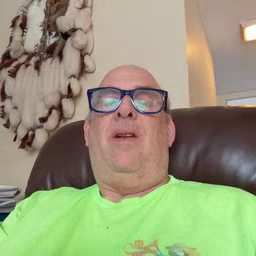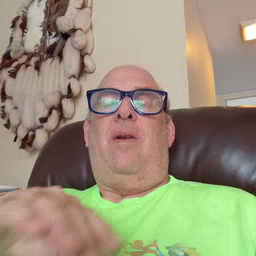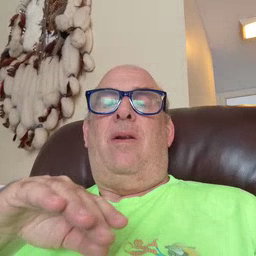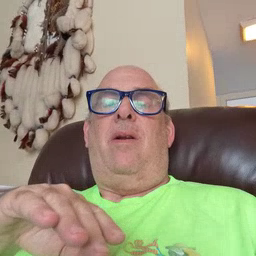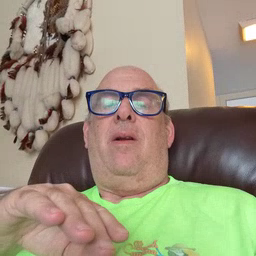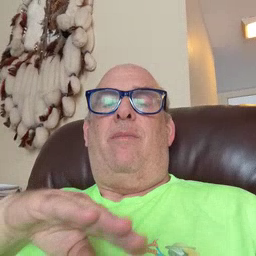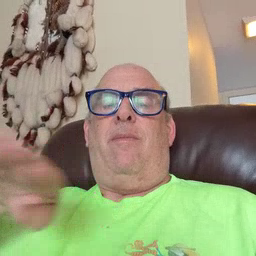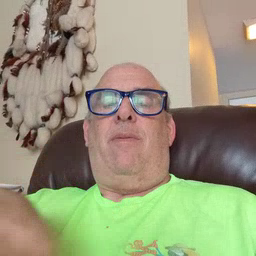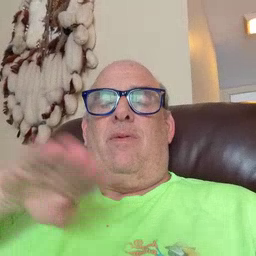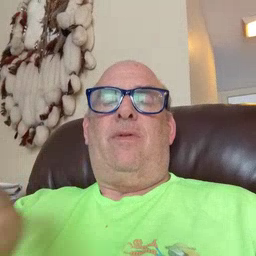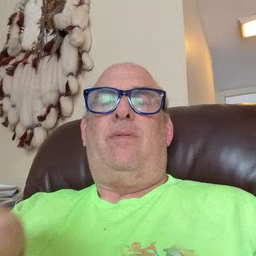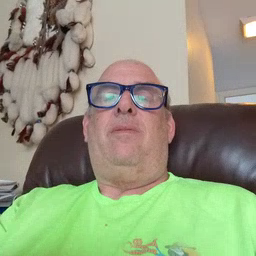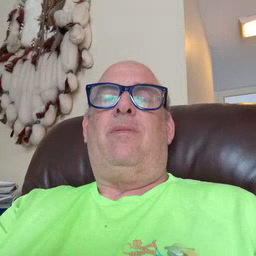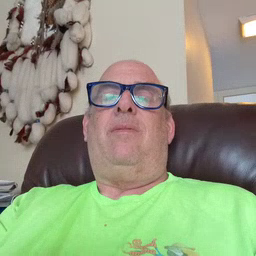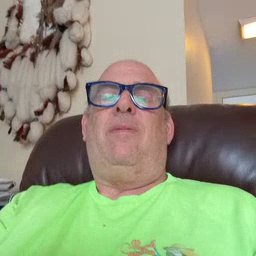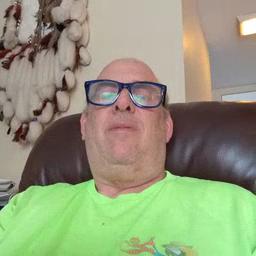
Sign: pool